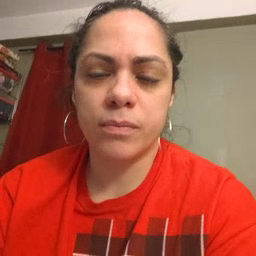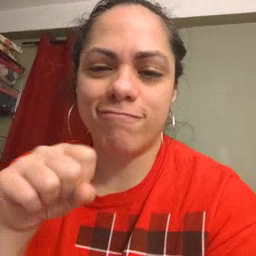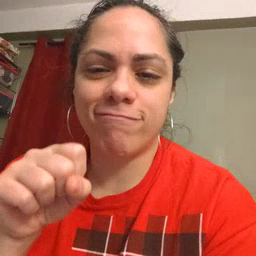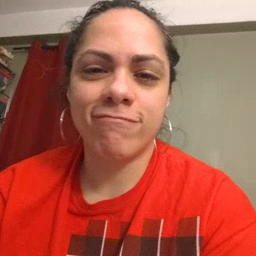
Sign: yes